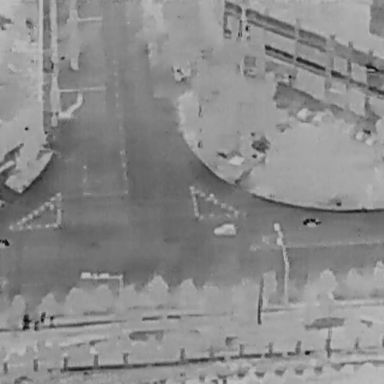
There are 11 objects shown in the infrared image, including five Cars, a Bicycle, and five People.